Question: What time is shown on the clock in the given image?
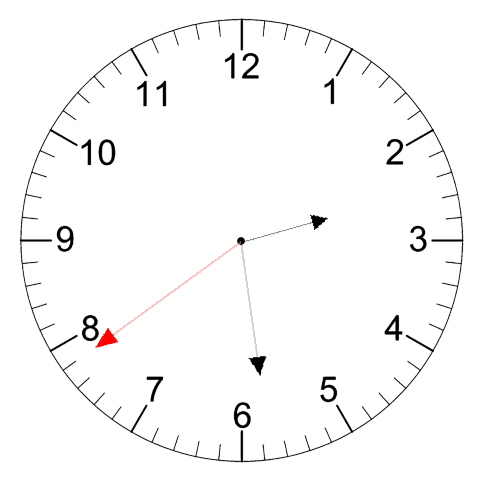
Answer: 02:28:39